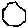
Label: hexagon